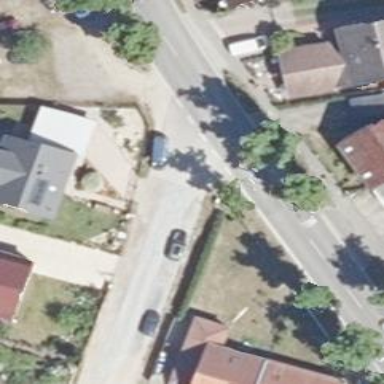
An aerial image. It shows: Road with "give way" sign.